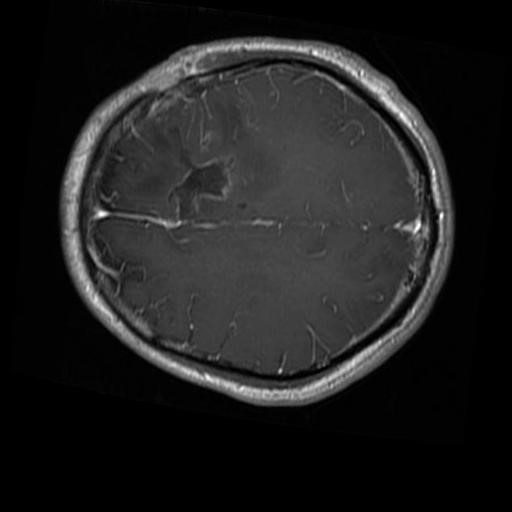
Label: brain_glioma